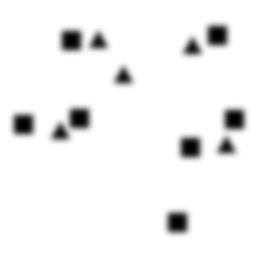
Squares: 7
Triangles: 5
Stars: 0
Total shapes: 12